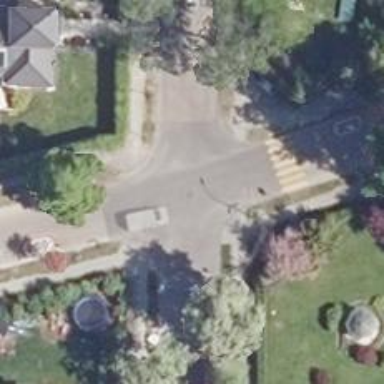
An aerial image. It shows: Residential road with asphalt surface and sidewalks on both sides. There are parallel parking lanes on both sides of the road.